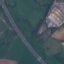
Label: Highway